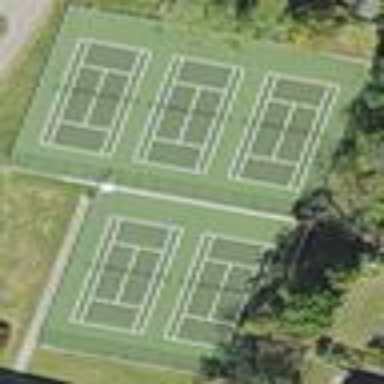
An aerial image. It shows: Sports center with tennis court enclosed by fence.